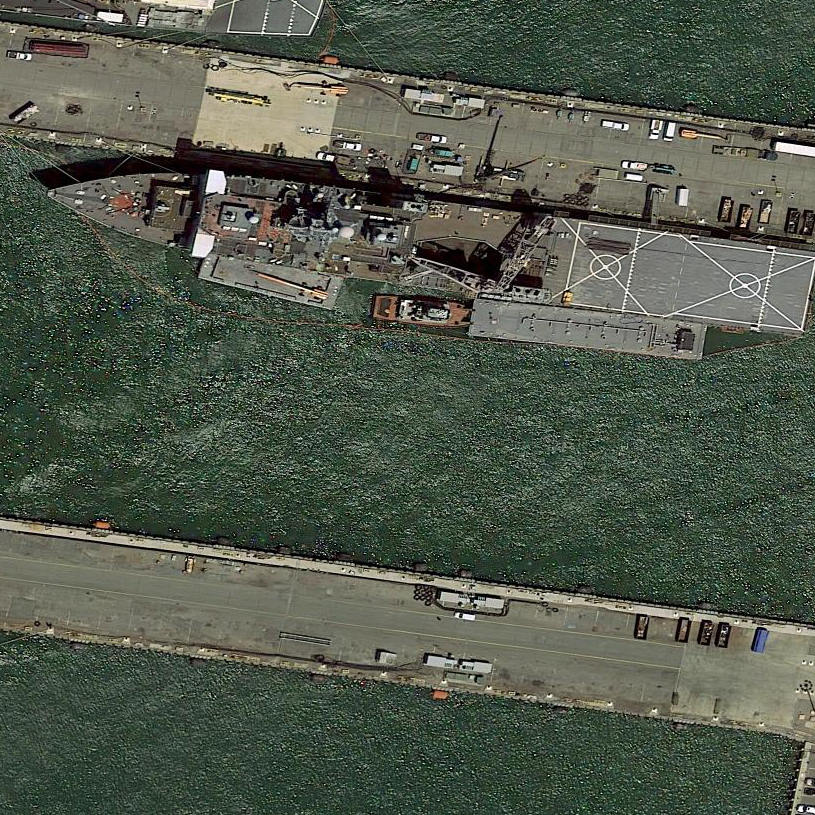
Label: combat